Question: How can I change the linestyle of the line drawn by the ConnectionPatch? It would be best if the usual linestyles ":", "--", or "-" would work. The ConnectionPatch code I was using is:
'''
con = ConnectionPatch(color=seas_col[iseas],linewidth=2,
xyA=(mean_vals_1[isn,iseas],0),
xyB=(mean_vals_2[isn,iseas],3000),
coordsA="data", coordsB="data",
axesA=axarr[0], axesB=axarr[1])
'''
Both the arrowstyle and connectionstyle don't accept the above mentioned styles.

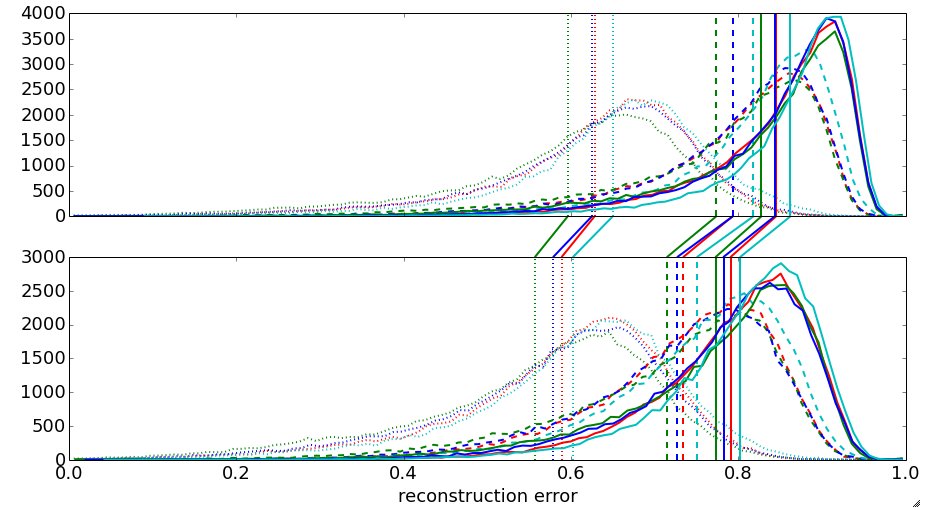
Answer: The answer is not to use the short hand notation, but the long forms, e.g. "dotted","dashed","solid" which work for the linestyle keyword.